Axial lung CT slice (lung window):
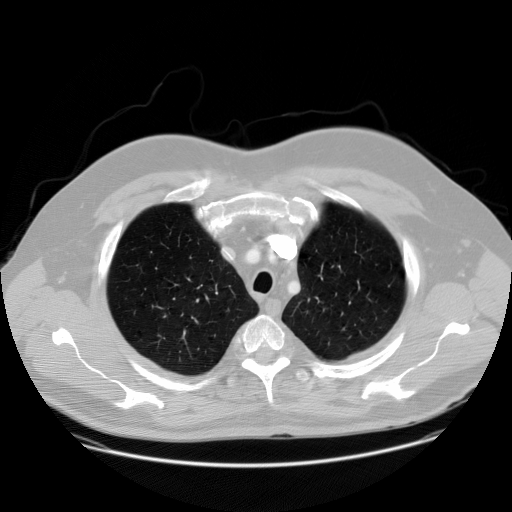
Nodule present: no